Field crop: tomato
Growth stage: 1
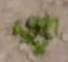
Species: portulaca